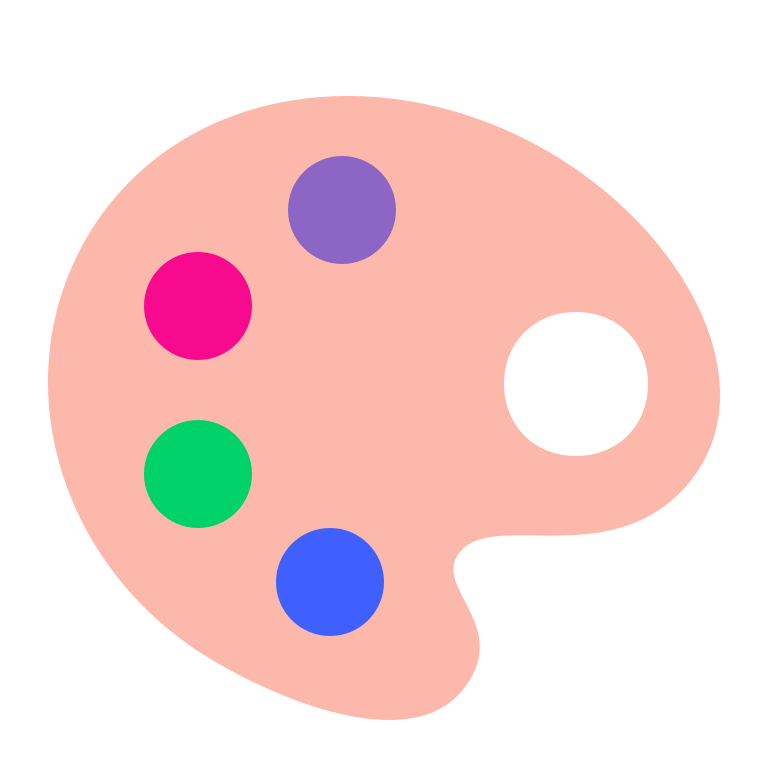
artist palette flat